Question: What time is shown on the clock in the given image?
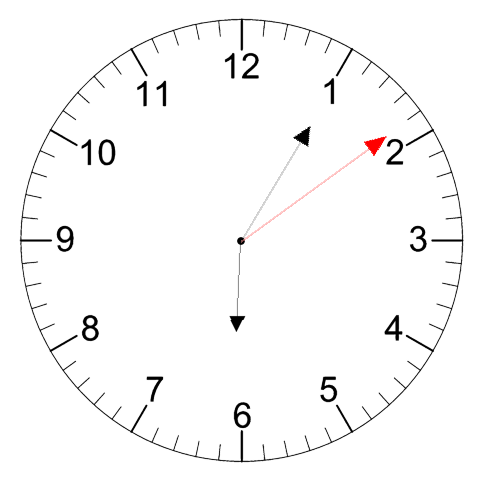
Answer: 06:05:09